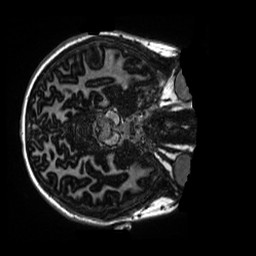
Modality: MP2RAGE
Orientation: axial
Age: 10
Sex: female
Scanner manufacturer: siemens
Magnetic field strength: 3 T
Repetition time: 4 s
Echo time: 0.00303 s